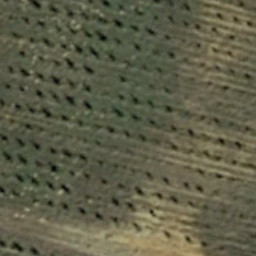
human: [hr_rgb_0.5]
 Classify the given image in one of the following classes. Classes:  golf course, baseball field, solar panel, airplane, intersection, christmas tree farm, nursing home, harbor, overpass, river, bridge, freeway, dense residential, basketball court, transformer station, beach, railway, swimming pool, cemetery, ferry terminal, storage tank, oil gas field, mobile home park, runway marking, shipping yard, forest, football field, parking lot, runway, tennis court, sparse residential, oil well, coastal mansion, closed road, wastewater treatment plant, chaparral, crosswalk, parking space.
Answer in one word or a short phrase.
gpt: christmas tree farm